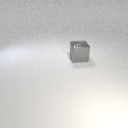
large gray metal cube